Here is the wavelet time-frequency representation (scalogram) of a rolling-element bearing's vibration measurement. Diagnose the bearing from this image, choosing from: normal, inner_race, outer_race, ball.
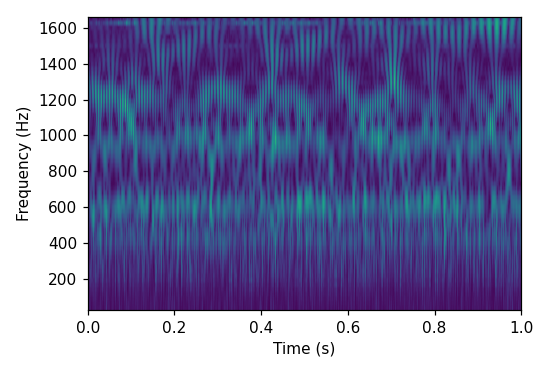
Answer: outer_race